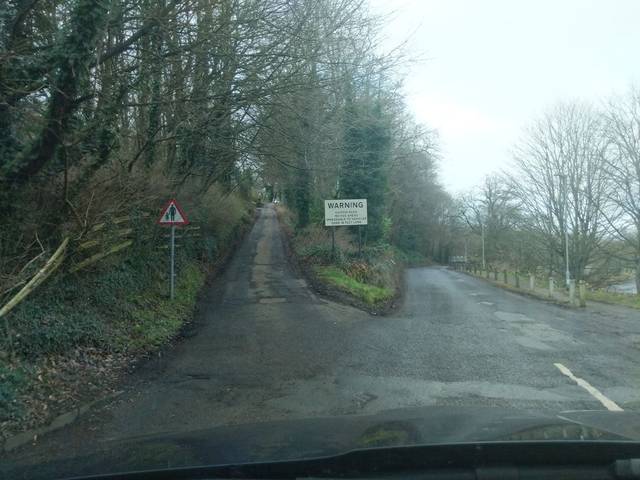
Region: United Kingdom
Coordinates: 55.308, -1.909